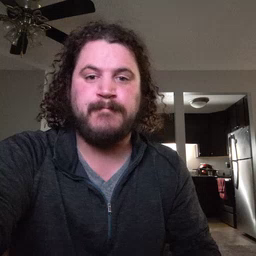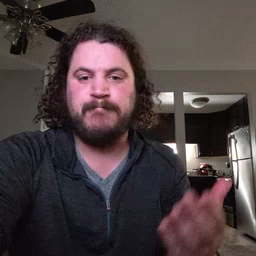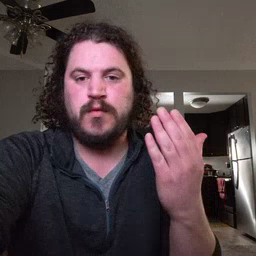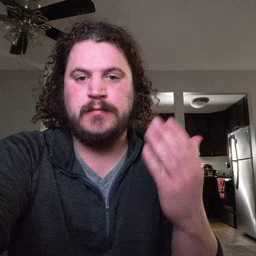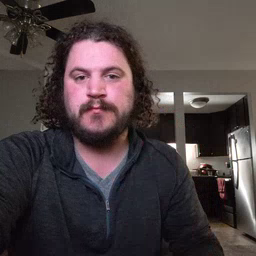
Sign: morning